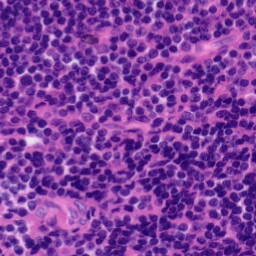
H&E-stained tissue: Tonsil